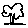
Label: tree